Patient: sex F, age 82
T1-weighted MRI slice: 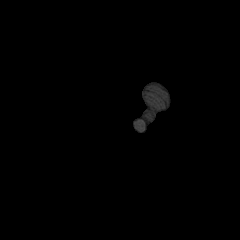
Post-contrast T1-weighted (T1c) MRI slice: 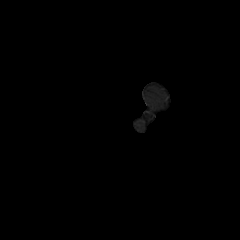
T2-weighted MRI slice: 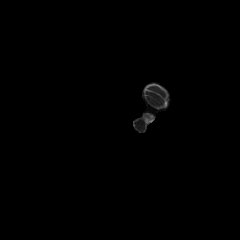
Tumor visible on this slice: no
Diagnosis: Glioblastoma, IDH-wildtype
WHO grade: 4